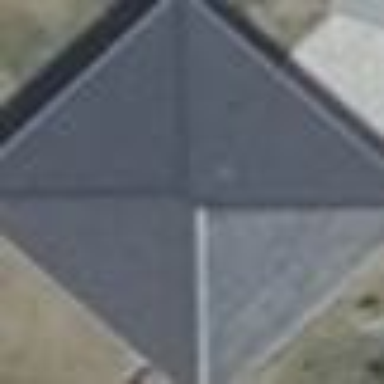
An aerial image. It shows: Detached building with hipped roof shape.